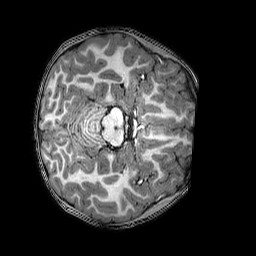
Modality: T1w
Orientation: axial
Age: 6
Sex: male
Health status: healthy